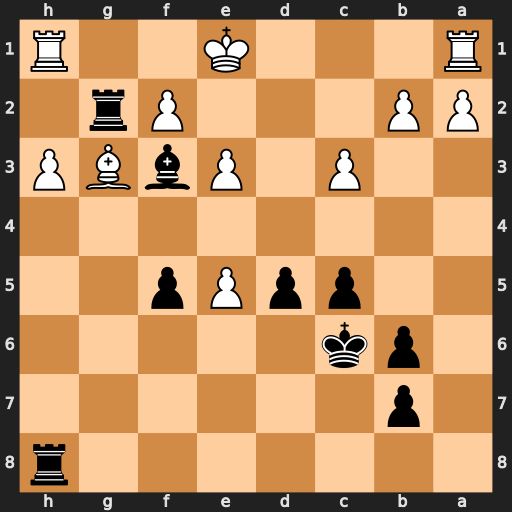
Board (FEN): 7r/1p6/1pk5/2ppPp2/8/2P1PbBP/PP3Pr1/R3K2R
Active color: b
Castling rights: KQ
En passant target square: -
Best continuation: Rxg3 fxg3 Bxh1